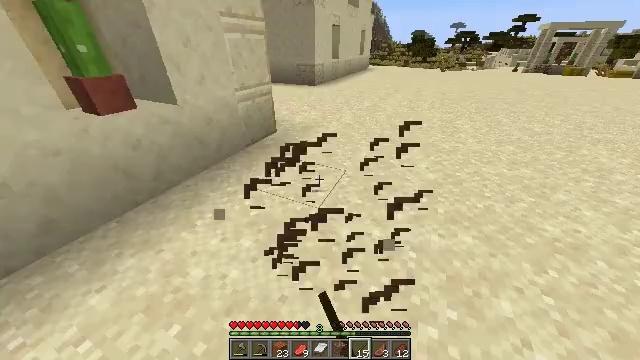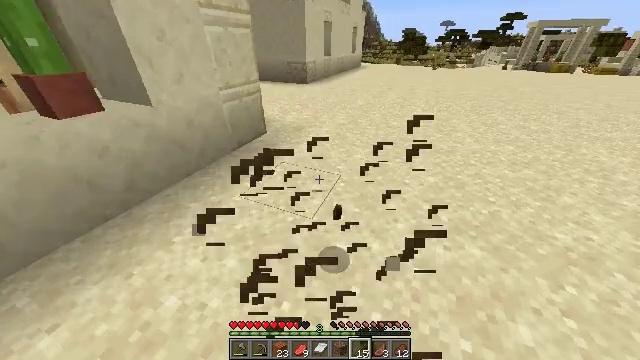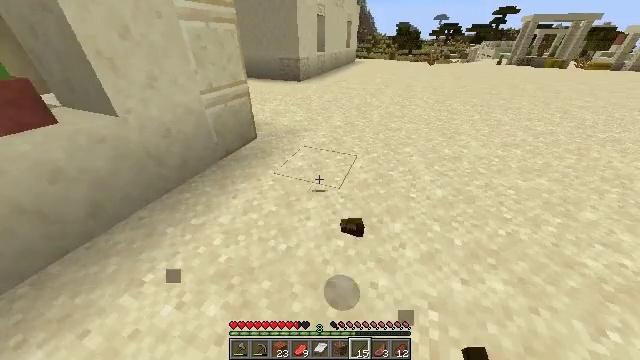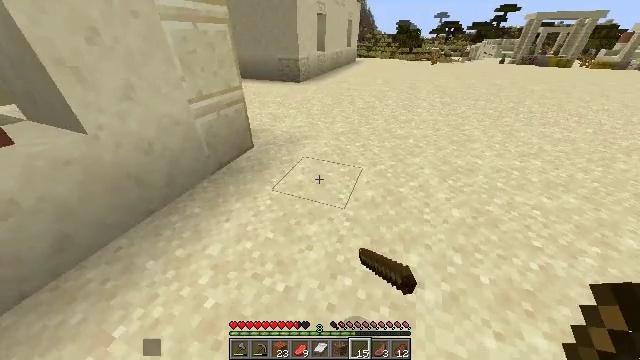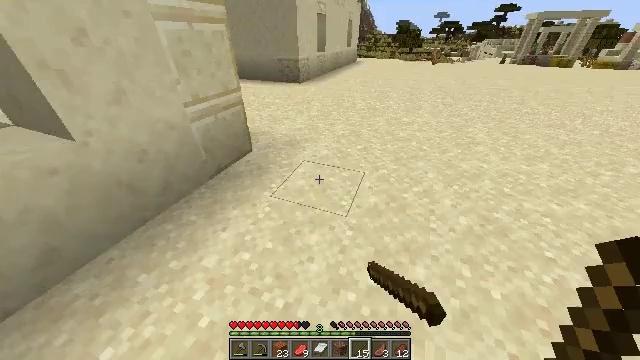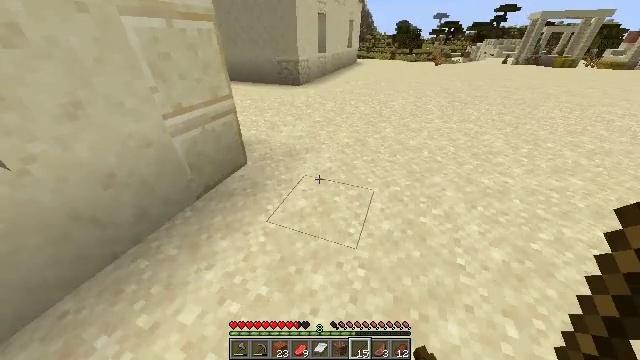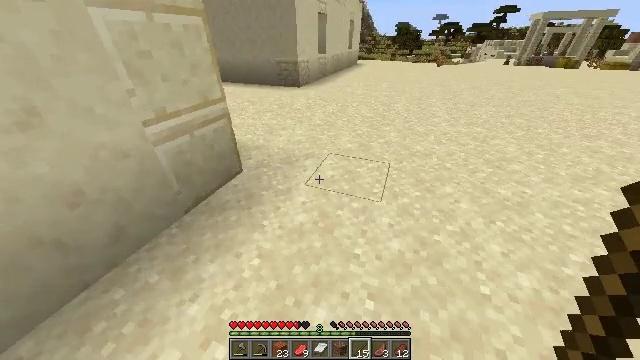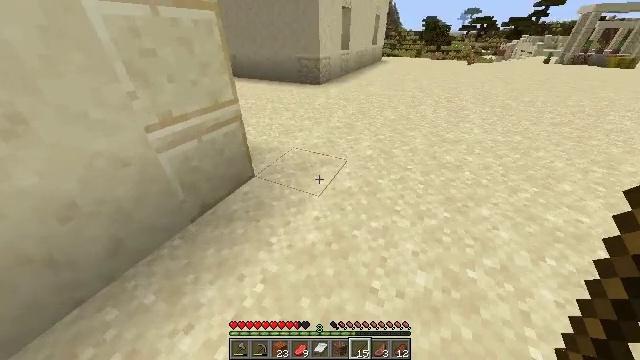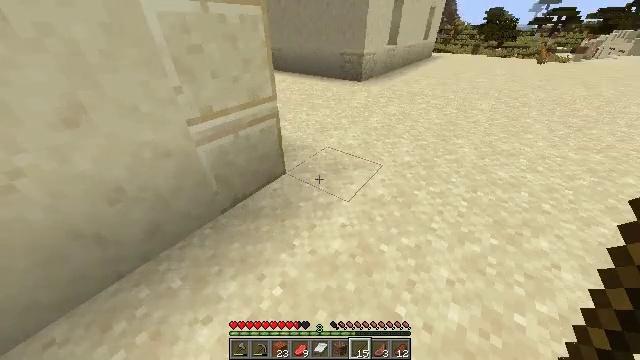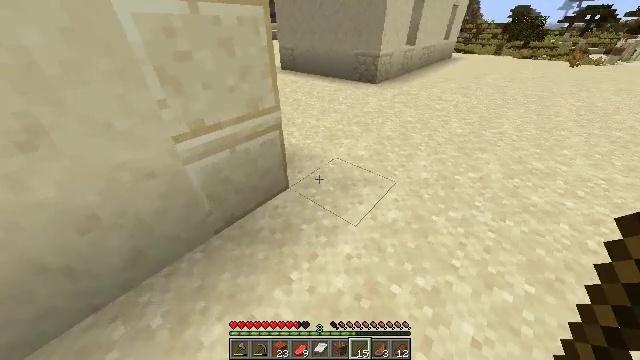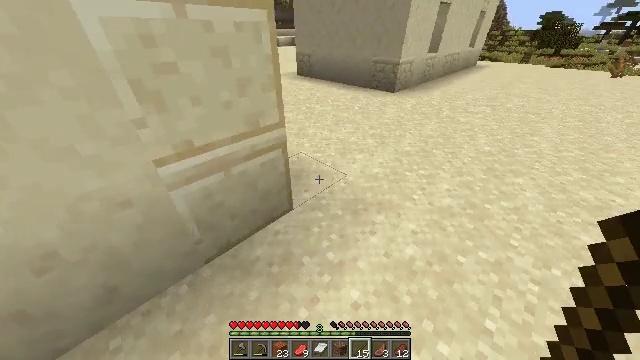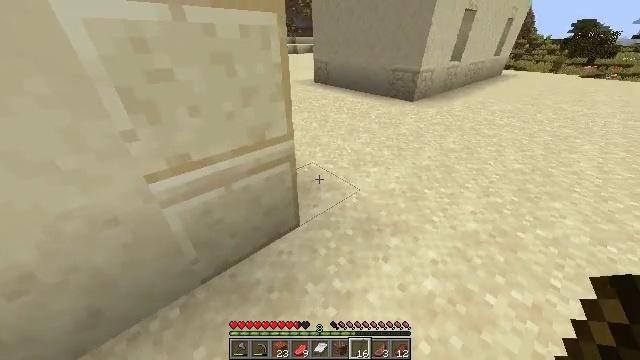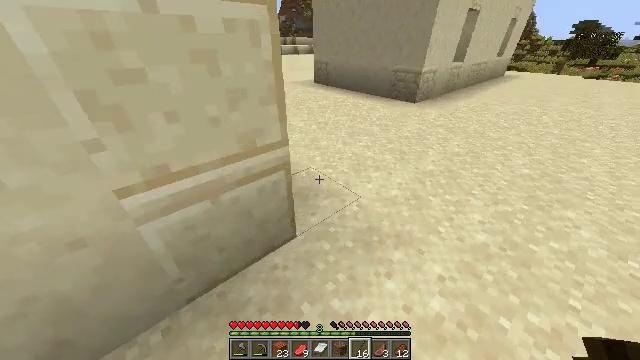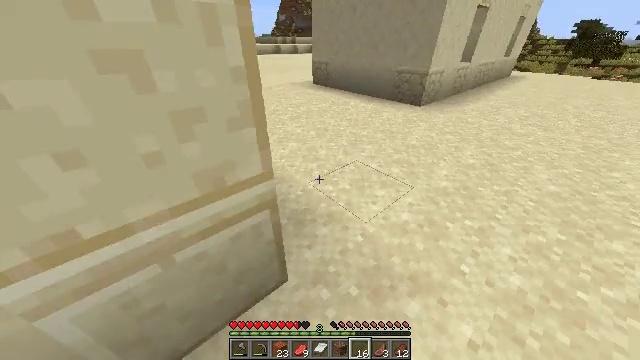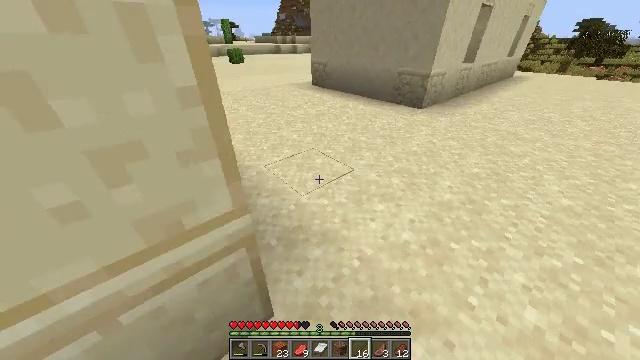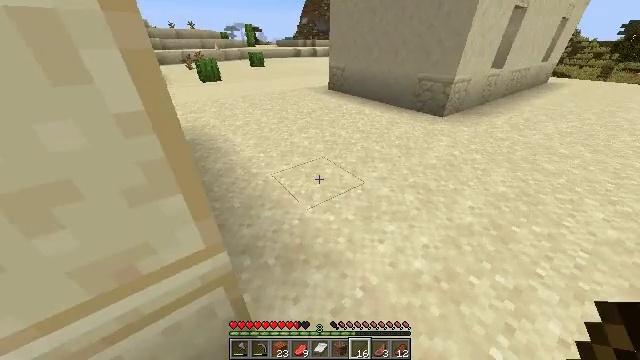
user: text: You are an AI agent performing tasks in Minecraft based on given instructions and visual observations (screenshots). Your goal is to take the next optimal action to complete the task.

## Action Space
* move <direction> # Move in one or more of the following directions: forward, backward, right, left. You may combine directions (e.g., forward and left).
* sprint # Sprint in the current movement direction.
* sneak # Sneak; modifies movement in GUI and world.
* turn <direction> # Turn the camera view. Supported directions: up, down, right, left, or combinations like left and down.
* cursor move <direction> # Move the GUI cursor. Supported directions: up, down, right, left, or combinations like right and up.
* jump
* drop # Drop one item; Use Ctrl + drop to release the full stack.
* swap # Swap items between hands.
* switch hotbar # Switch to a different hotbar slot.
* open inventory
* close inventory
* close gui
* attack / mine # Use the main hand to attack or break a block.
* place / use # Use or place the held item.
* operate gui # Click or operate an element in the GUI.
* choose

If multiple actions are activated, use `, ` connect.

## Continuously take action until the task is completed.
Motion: motion action
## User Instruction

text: Remove and gather the cyan bed.
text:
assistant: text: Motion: move forward, turn right
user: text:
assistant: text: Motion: move forward, turn right
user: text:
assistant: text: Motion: move forward
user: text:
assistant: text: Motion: move forward
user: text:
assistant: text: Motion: move forward
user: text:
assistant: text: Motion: move forward
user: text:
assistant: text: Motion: move forward, turn left
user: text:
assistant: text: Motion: move forward, turn left and down
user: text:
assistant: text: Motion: move forward, turn left
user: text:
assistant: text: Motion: move forward, turn left and up
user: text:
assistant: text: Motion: move forward, turn left and up
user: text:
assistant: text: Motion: move forward
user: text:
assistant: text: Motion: move forward
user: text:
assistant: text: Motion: move forward and move right
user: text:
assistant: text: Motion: move forward and move right, turn left
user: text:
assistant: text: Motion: move forward and move right, turn left and up
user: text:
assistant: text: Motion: move forward and move right, turn left
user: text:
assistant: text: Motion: move forward and move right, turn left
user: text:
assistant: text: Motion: move forward and move right, turn left and up
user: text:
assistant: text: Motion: move forward, sprint, turn left and up
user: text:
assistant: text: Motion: move forward, sprint, turn left and up
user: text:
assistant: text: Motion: move forward, sprint, turn left
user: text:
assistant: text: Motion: move forward, sprint, turn left
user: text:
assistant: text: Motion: move forward, sprint, turn left
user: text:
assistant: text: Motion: move forward, turn left and up
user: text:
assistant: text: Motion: move forward, turn left
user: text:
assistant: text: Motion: move forward
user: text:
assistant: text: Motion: move forward
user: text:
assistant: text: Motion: move forward
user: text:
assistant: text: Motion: move forward